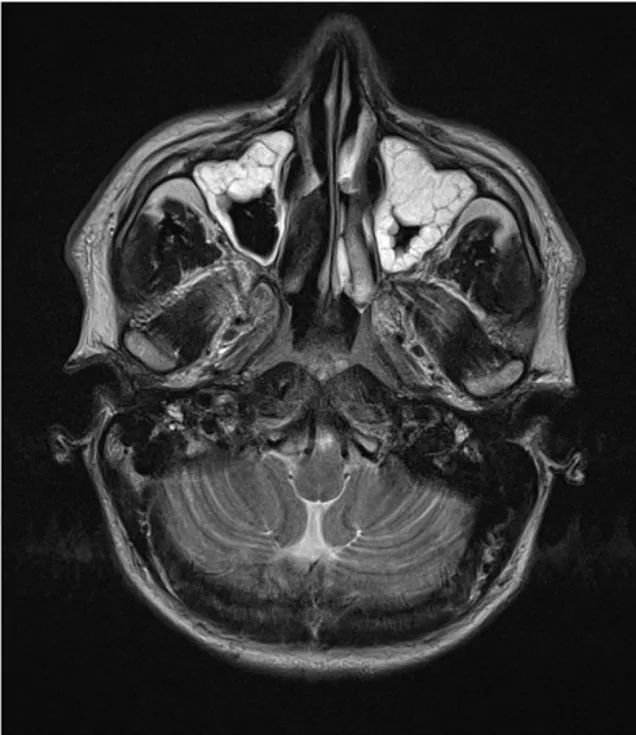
(a) MRI Head (T2 weighted) showing extensive loculated sinusitis (unmarked).
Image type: radiology (mri)